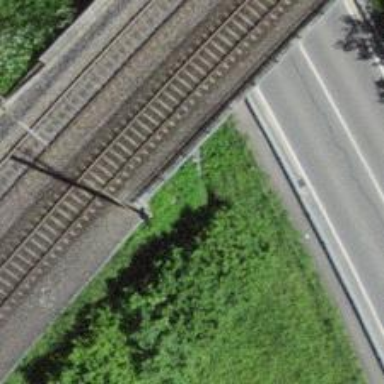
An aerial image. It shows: Asphalt path.